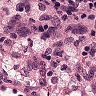
Metastatic tissue present: no